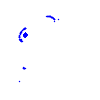
Particle: electron